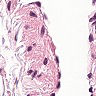
Metastatic tissue present: no